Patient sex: M
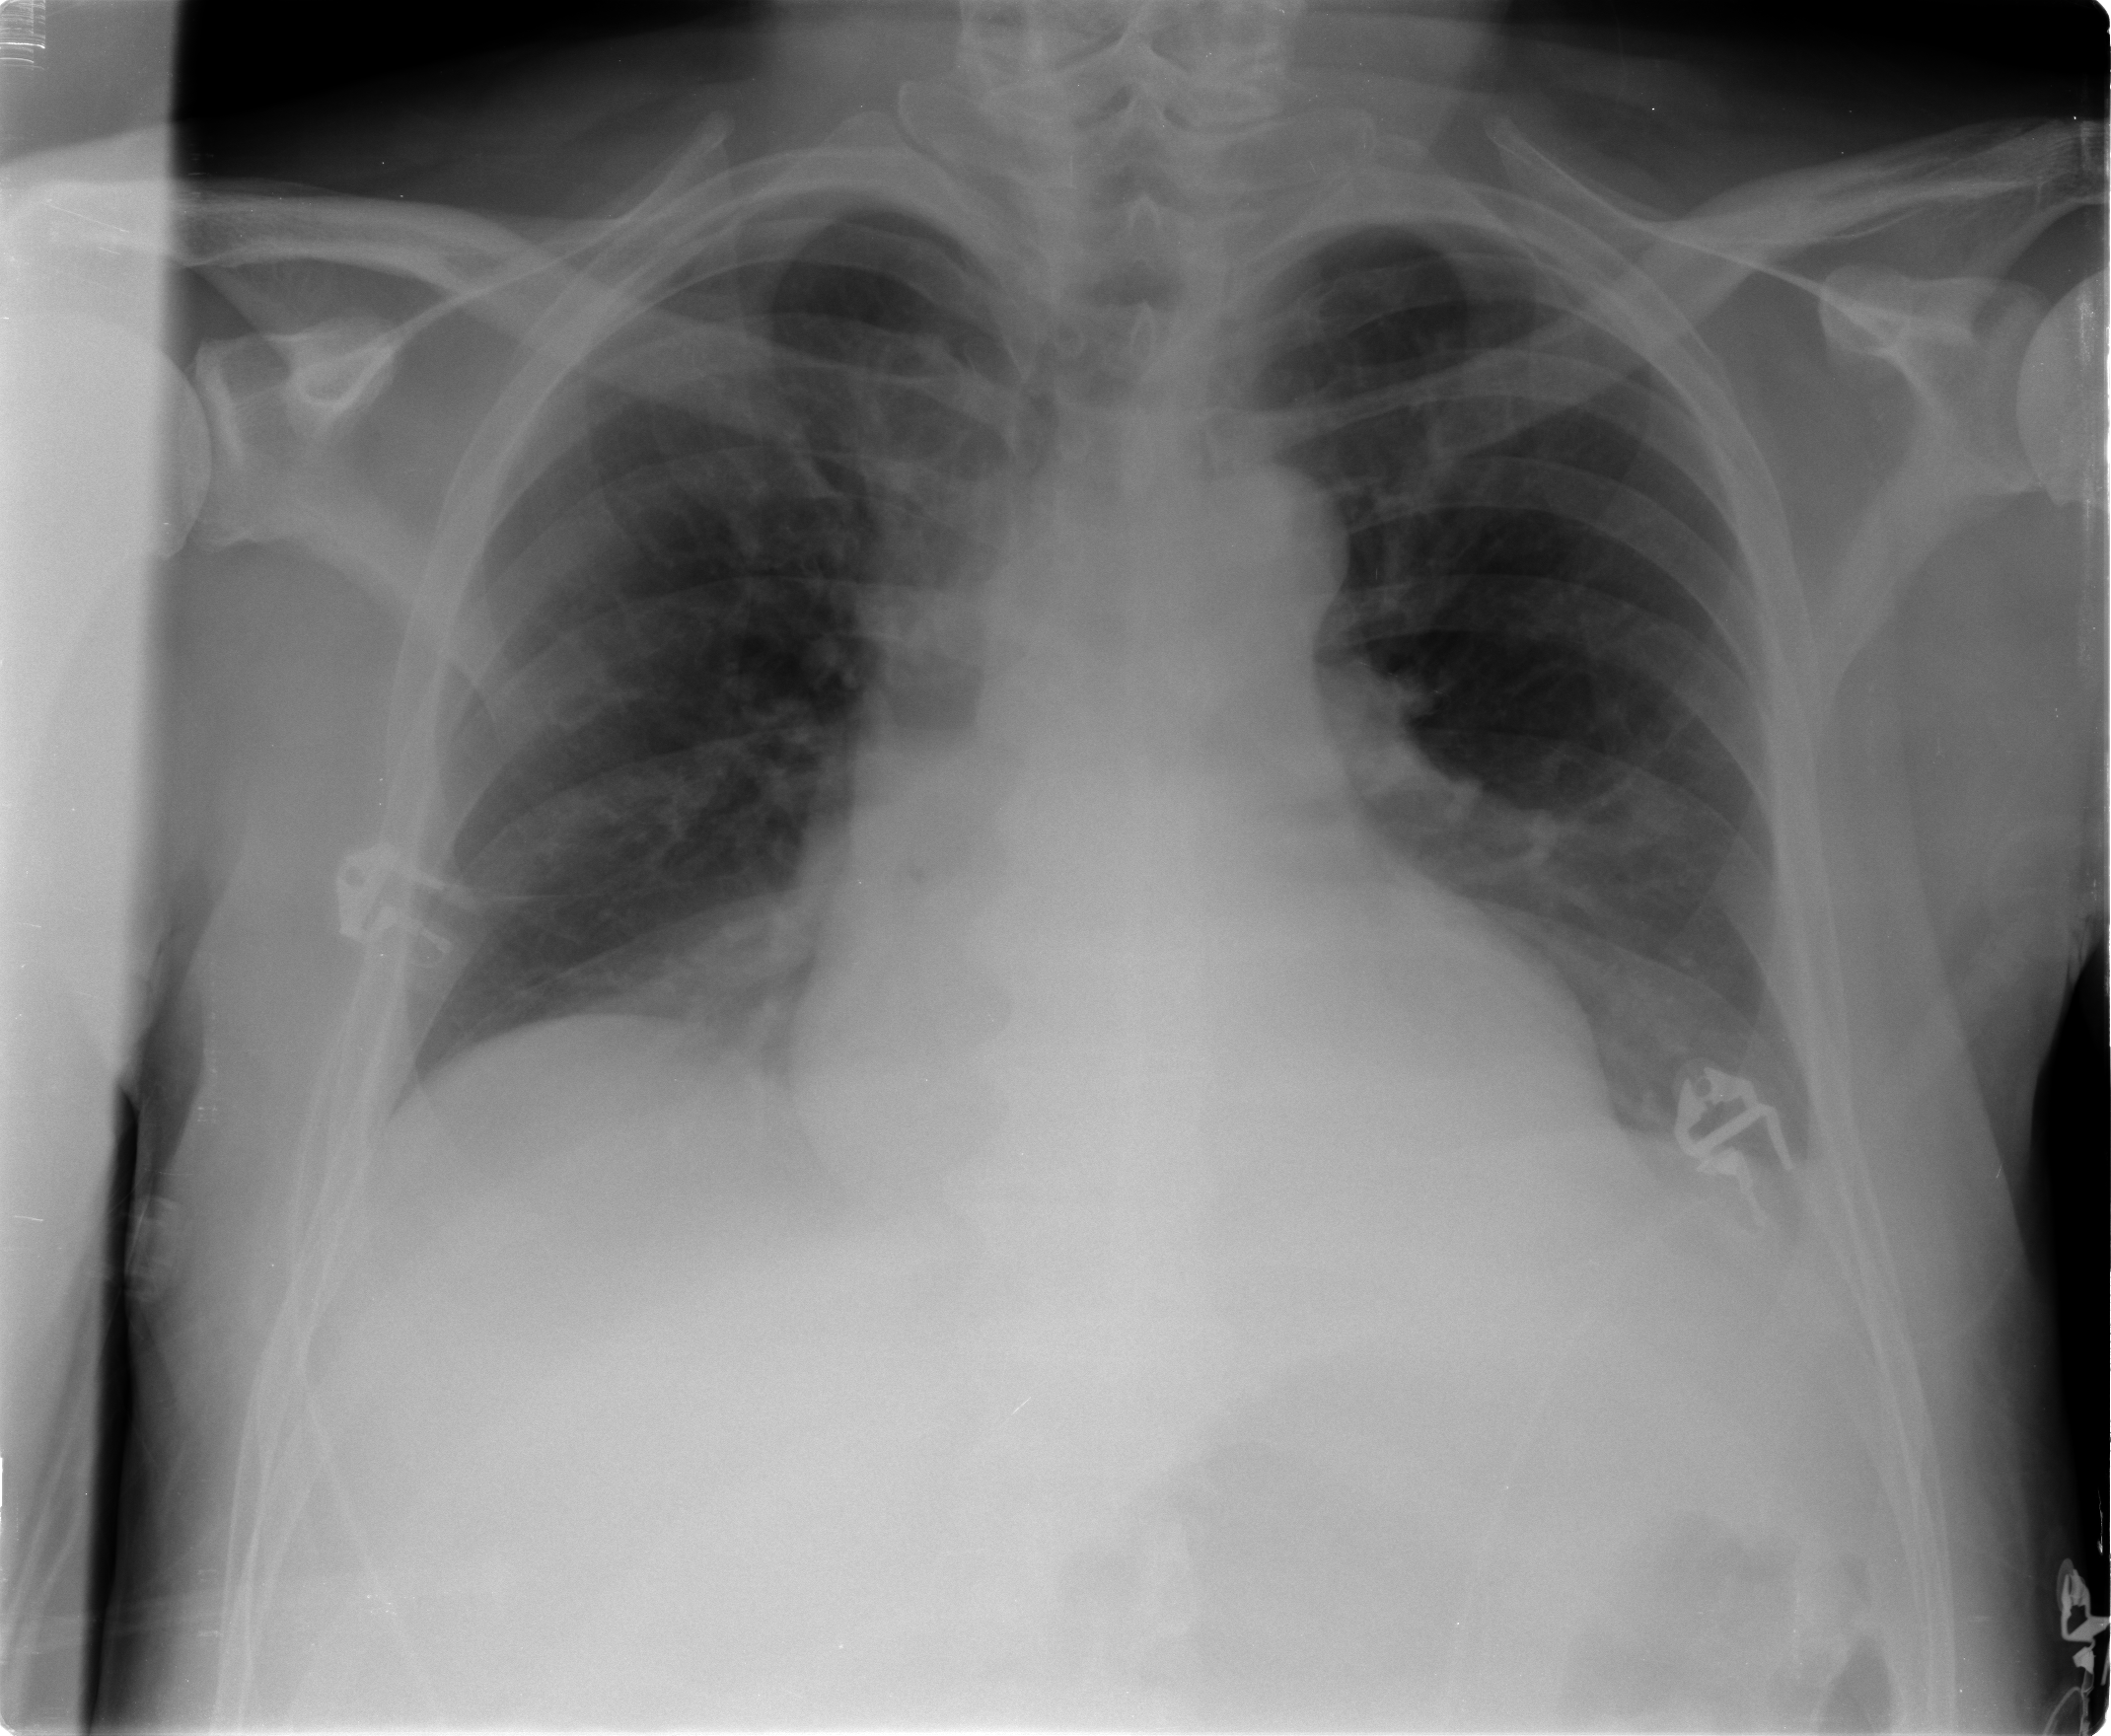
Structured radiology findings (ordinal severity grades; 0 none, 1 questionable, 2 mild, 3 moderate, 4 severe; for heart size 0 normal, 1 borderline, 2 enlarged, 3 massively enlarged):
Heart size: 0
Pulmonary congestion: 2
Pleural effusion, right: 0
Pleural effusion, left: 2
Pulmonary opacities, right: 0
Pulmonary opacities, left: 0
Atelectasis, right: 0
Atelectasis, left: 2